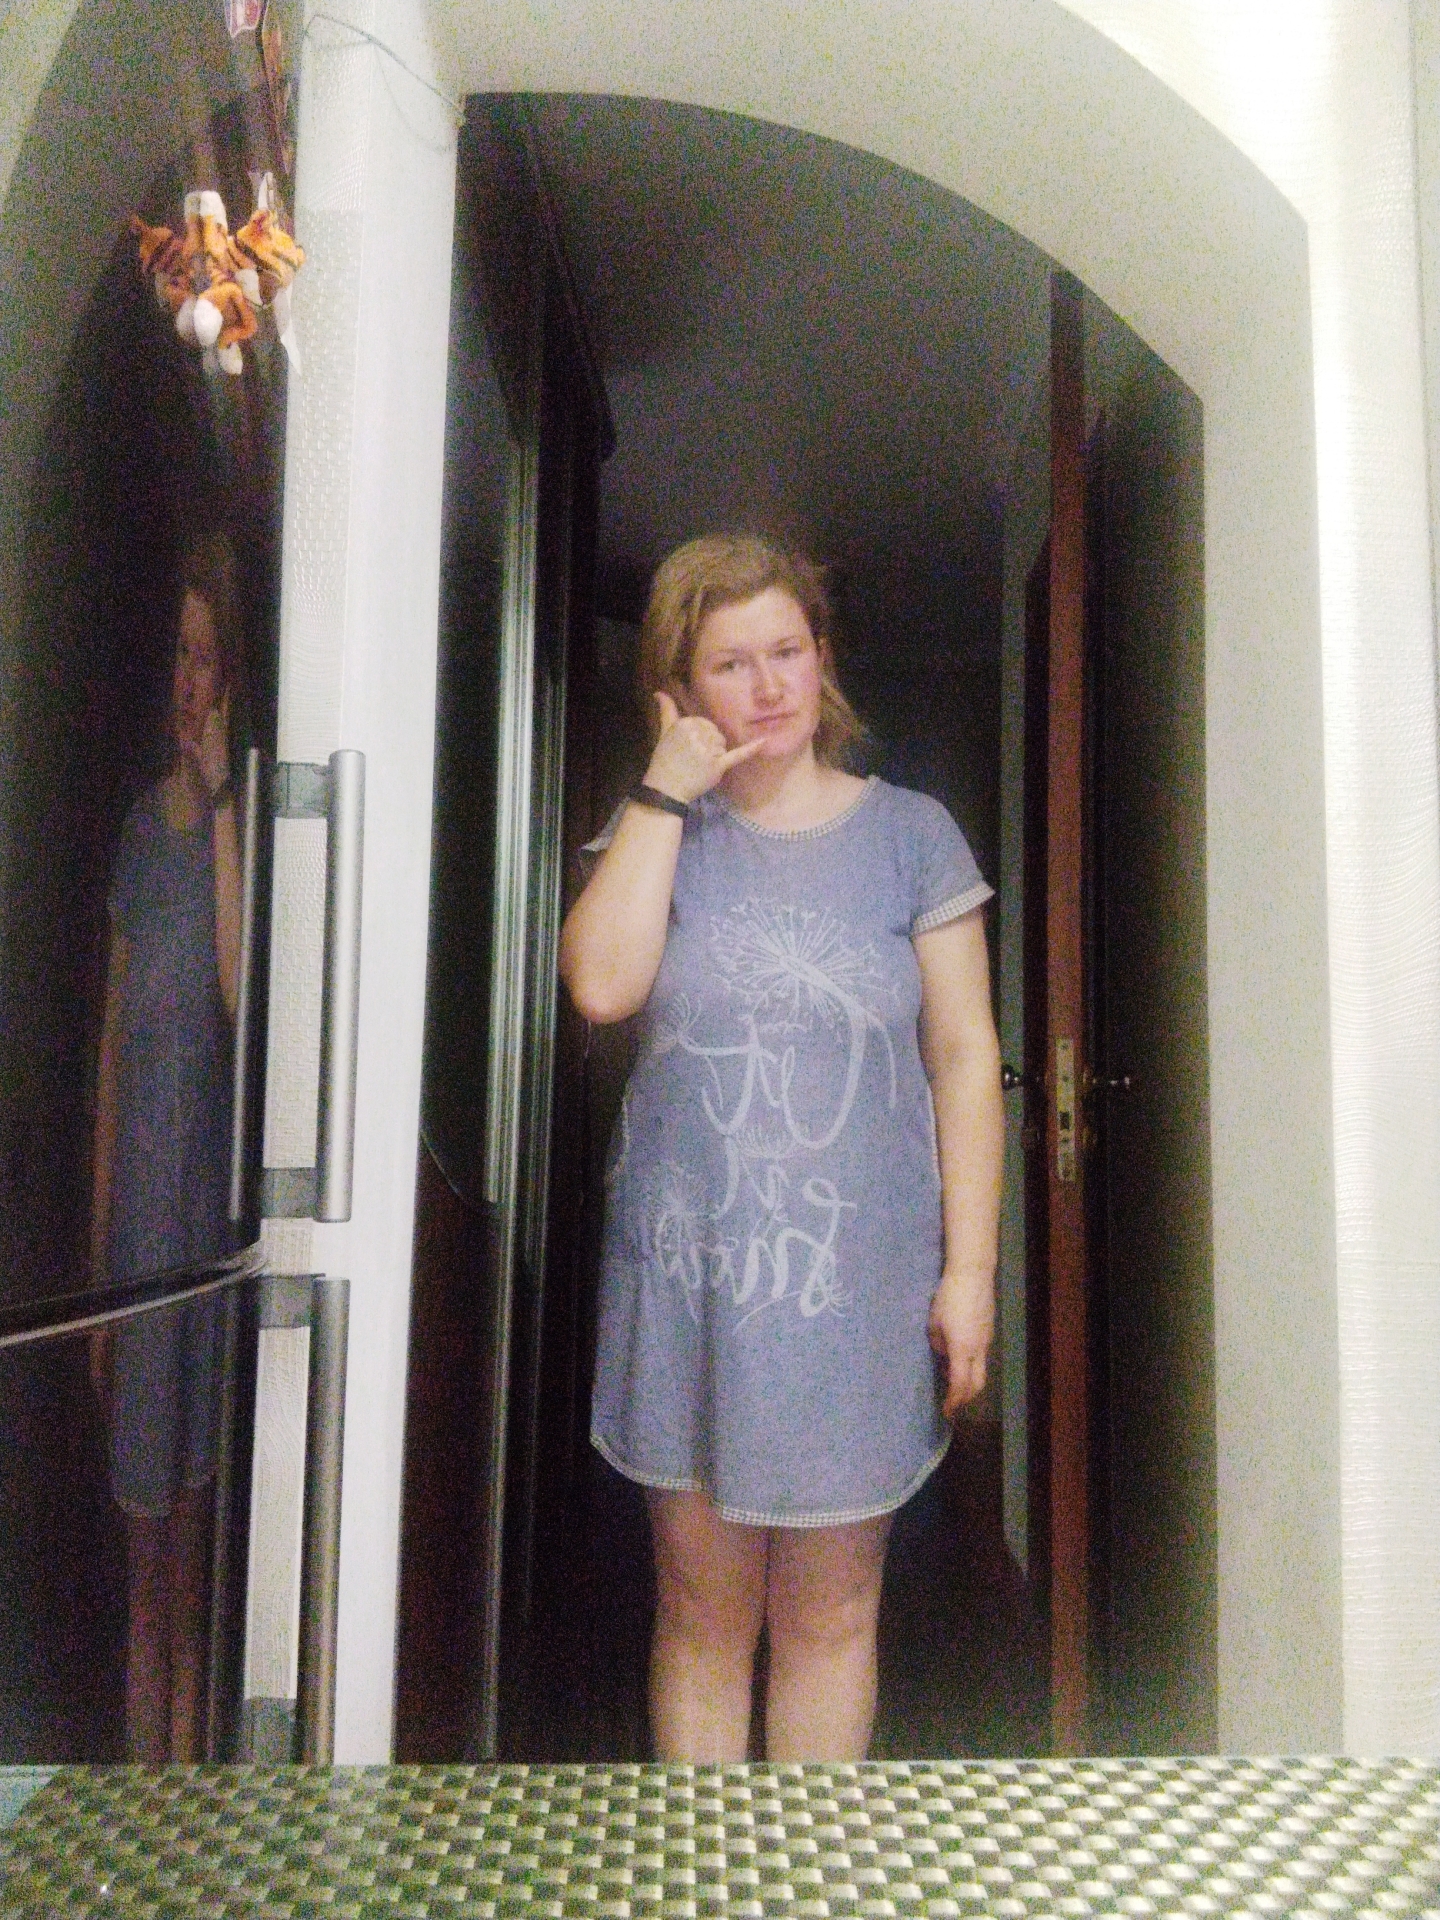
Label: noise